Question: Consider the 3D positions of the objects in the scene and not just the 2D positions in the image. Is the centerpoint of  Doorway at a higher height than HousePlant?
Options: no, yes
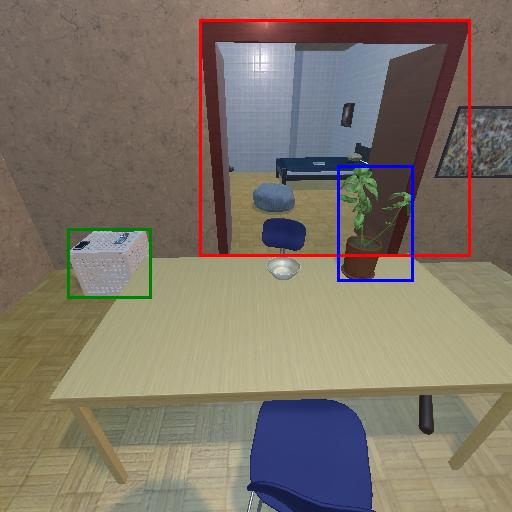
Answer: no